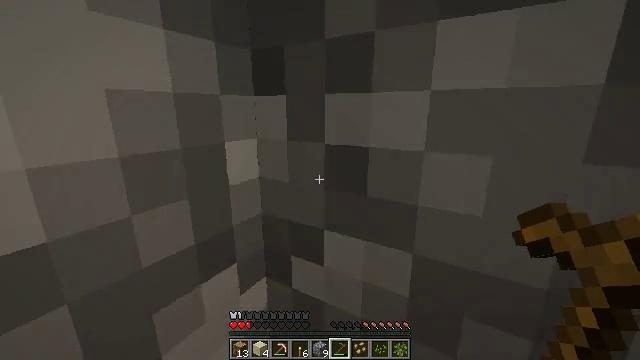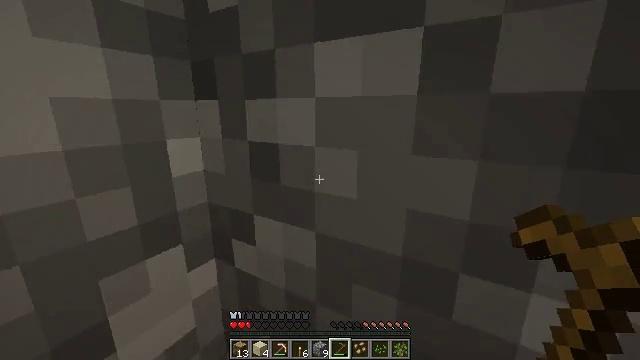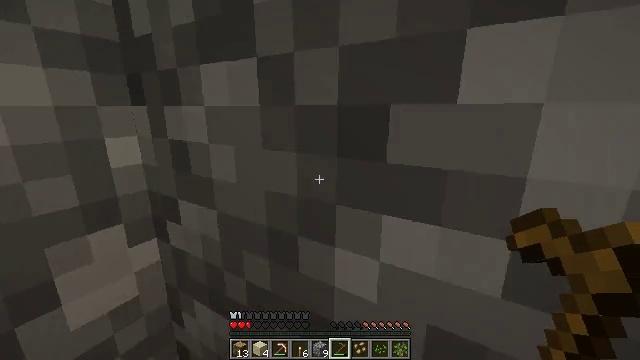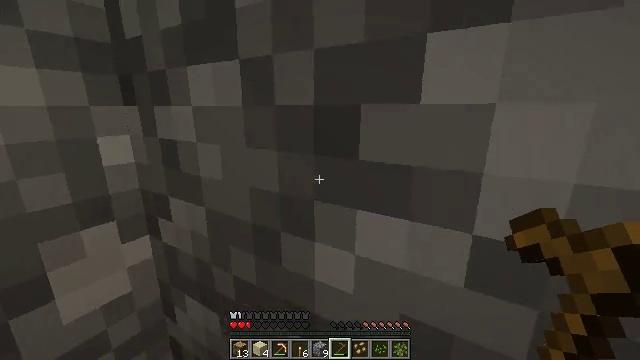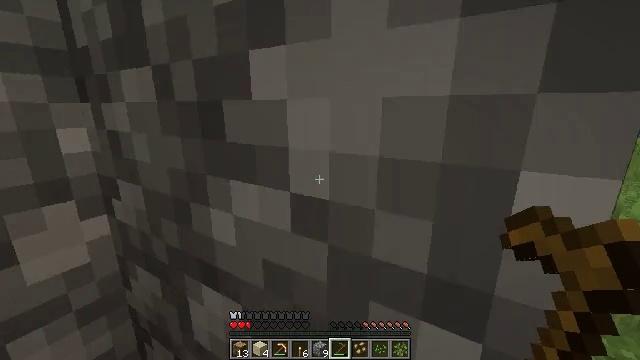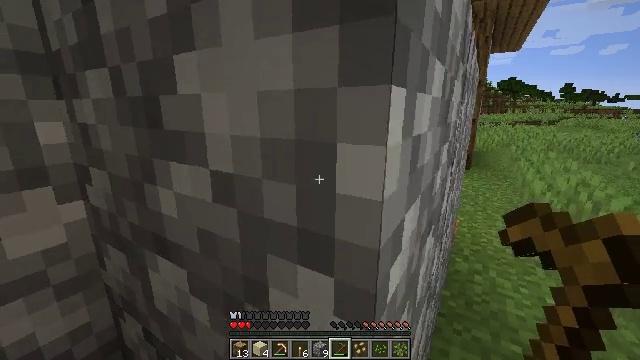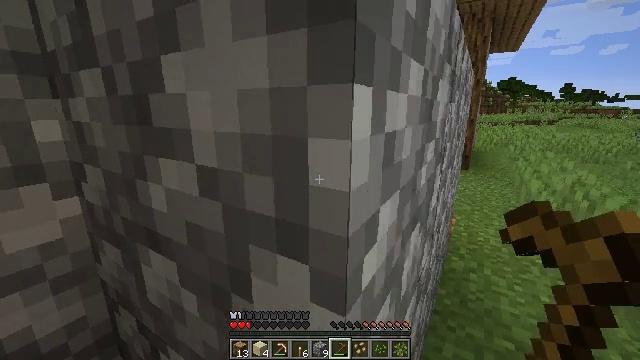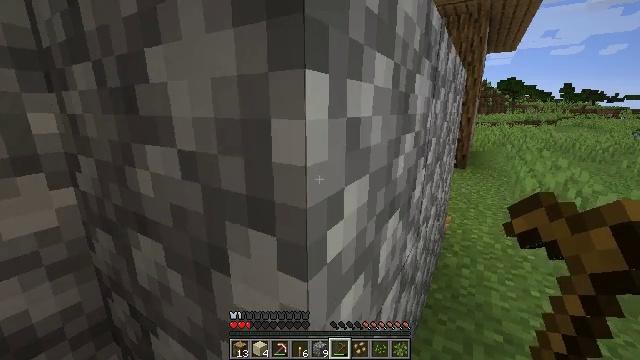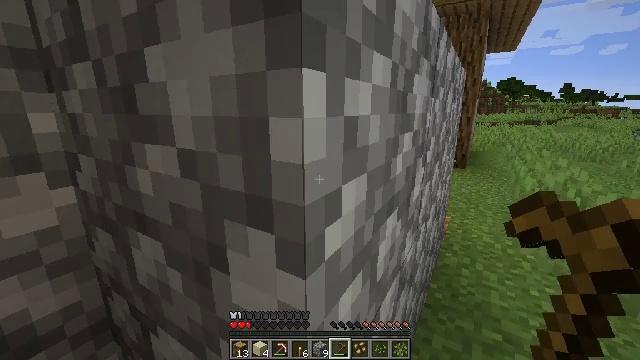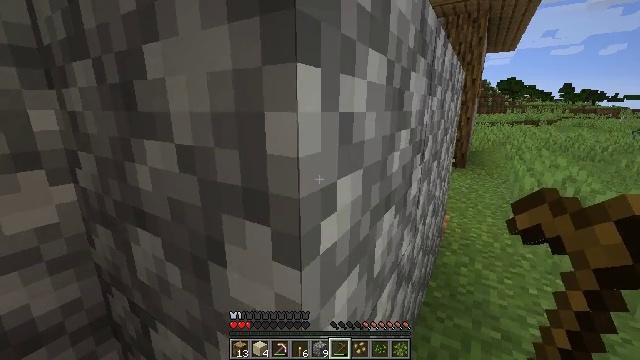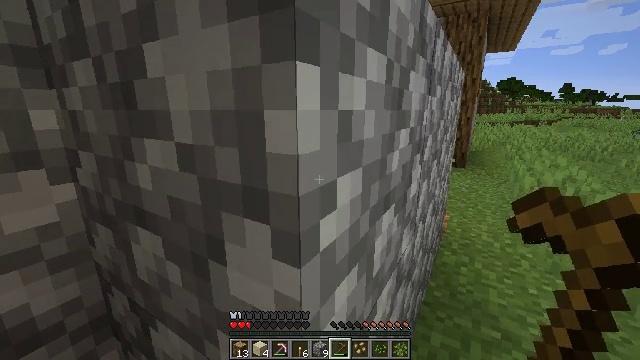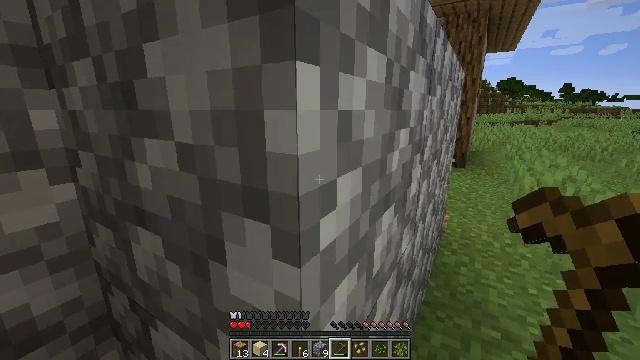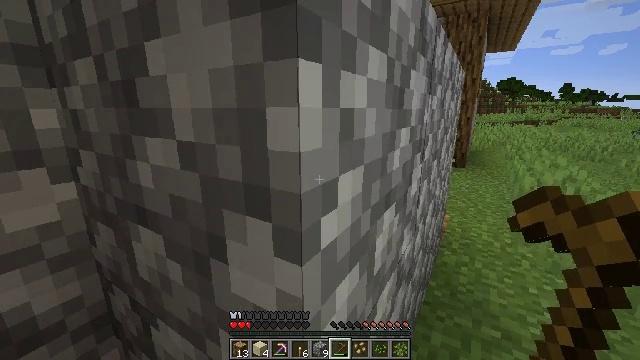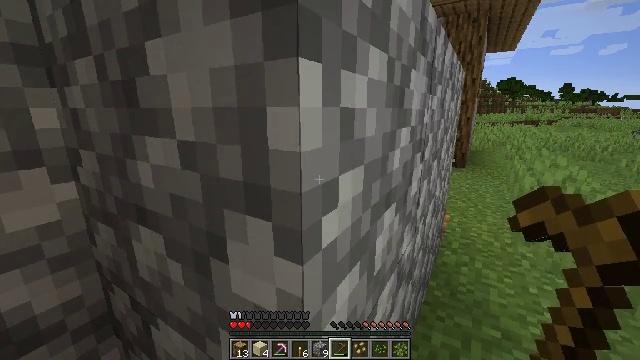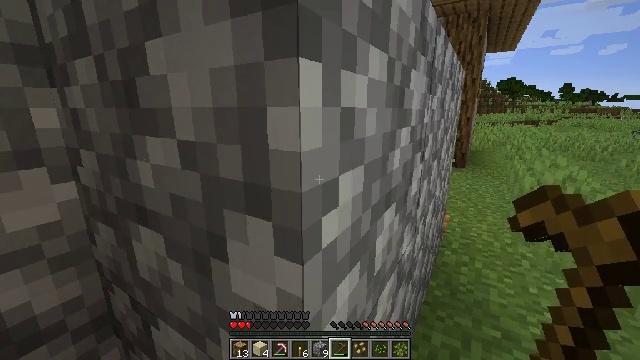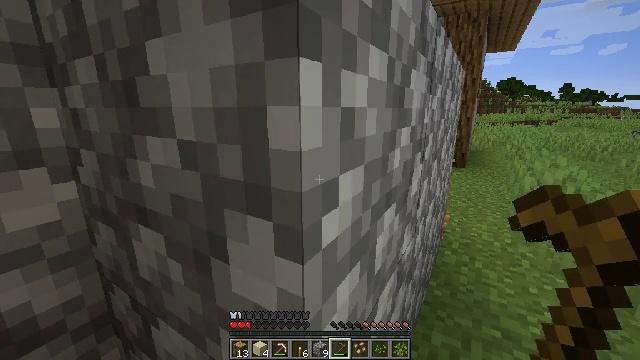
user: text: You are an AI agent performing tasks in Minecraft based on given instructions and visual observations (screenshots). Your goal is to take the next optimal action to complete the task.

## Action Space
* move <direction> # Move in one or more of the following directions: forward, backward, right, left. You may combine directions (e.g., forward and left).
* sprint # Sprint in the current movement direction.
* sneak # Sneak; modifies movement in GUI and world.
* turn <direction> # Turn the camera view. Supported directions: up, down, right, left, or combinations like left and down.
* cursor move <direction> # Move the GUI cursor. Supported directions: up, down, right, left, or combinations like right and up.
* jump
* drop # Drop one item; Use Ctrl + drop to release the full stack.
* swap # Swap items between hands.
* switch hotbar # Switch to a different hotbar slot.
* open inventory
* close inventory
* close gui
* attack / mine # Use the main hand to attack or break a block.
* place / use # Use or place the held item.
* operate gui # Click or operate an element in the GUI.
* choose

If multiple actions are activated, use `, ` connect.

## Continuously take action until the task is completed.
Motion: motion action
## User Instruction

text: Collect cobblestone blocks for construction.
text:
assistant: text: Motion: move right
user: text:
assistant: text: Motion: move right
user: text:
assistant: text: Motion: move right
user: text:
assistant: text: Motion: move right
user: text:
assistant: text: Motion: no_op
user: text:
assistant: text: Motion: no_op
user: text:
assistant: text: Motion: no_op
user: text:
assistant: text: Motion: no_op
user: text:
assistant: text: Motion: no_op
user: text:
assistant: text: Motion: no_op
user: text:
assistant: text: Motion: no_op
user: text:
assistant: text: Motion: no_op
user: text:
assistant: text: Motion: no_op
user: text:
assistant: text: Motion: no_op
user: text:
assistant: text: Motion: no_op
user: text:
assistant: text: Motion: no_op
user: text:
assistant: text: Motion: no_op
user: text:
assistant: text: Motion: no_op
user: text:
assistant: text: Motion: no_op
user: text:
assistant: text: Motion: no_op
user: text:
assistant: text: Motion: no_op
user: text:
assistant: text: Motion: no_op
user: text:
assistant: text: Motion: no_op
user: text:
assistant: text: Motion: no_op
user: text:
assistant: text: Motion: no_op
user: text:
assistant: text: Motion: no_op
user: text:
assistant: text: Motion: no_op
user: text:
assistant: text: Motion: no_op
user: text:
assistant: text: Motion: no_op
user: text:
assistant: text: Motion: no_op